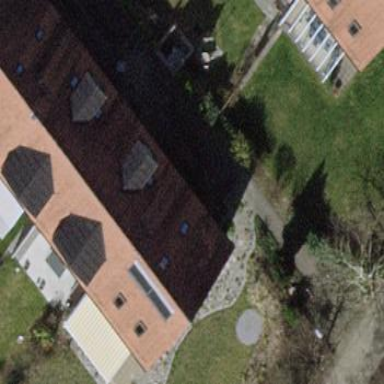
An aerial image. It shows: Terrace building.